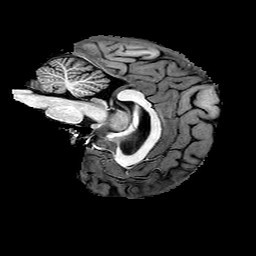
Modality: T1w
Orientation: sagittal
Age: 24
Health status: healthy
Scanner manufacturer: philips
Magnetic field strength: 3 T
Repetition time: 0.007844 s
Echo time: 0.003623 s